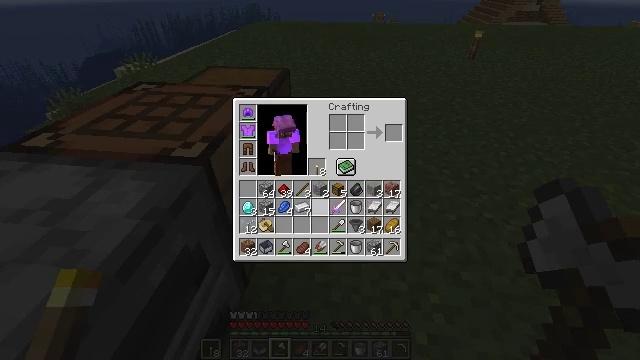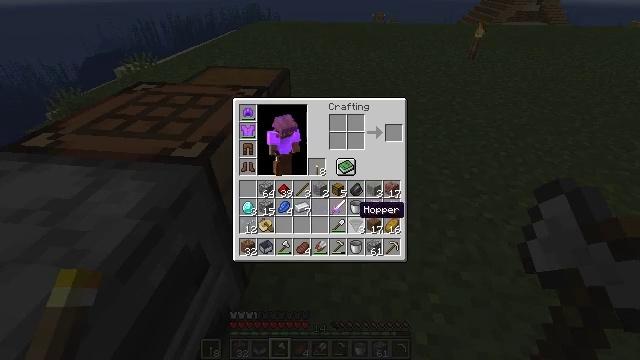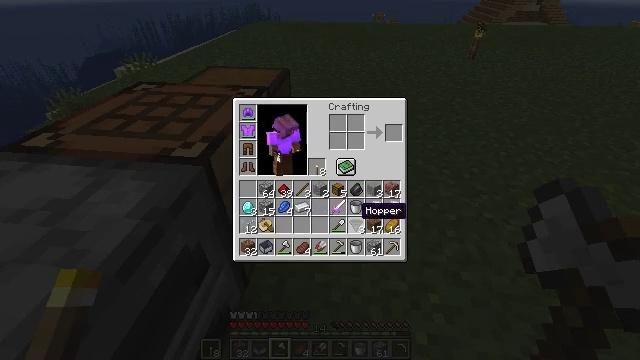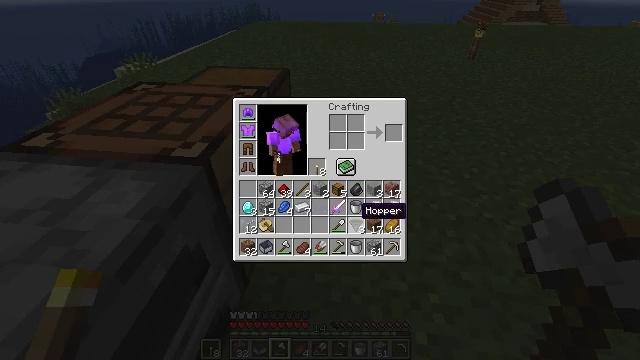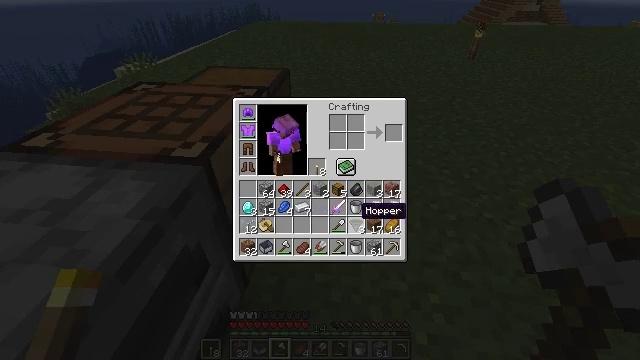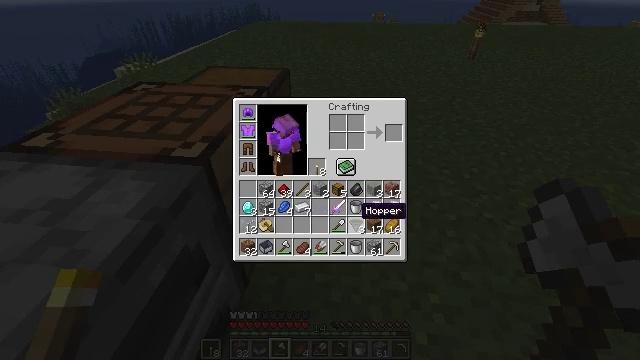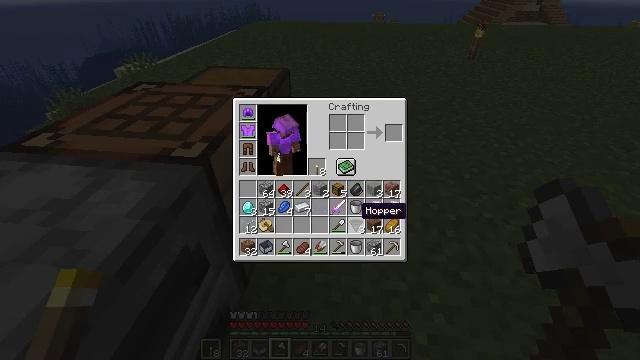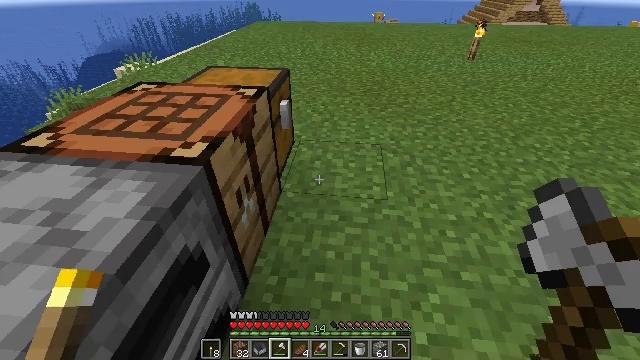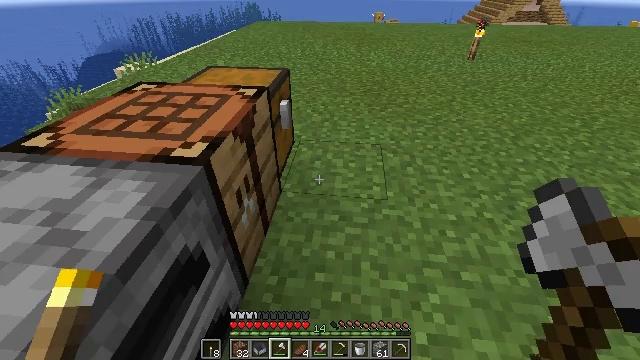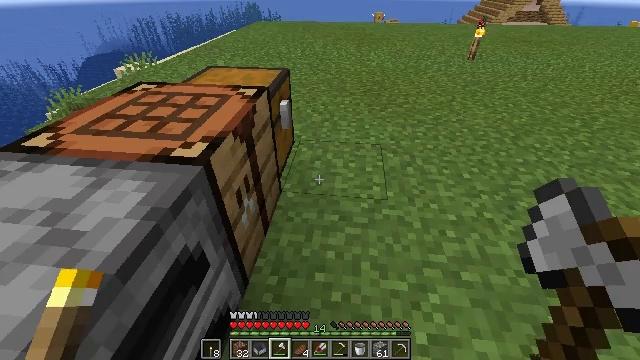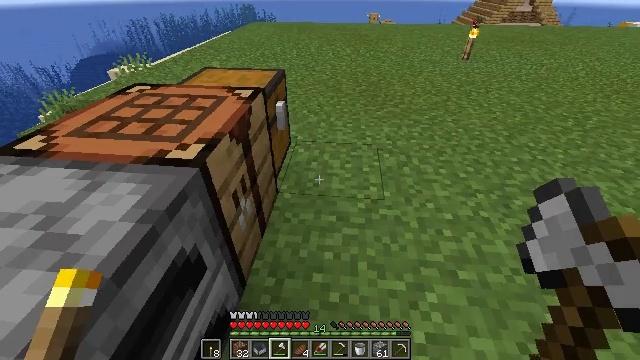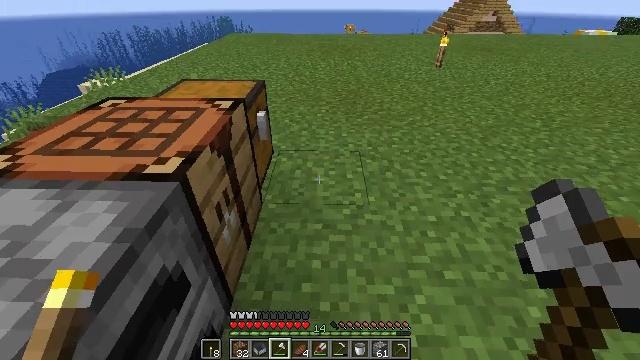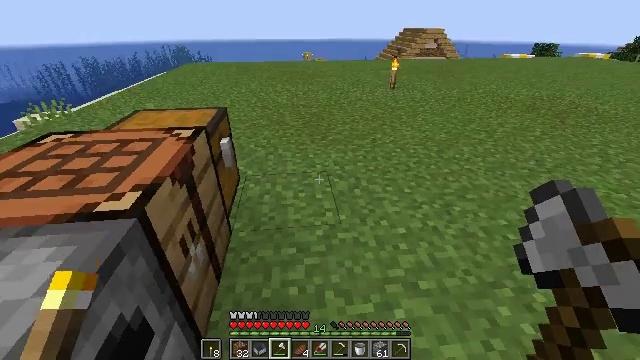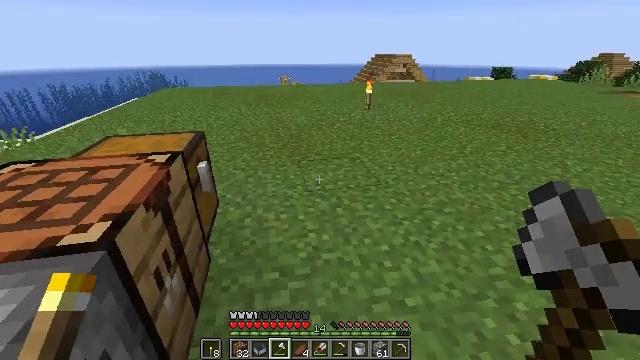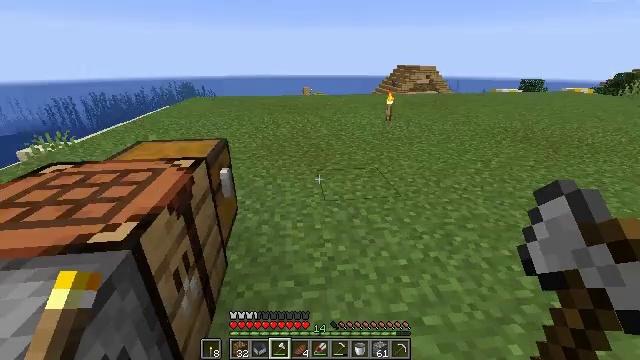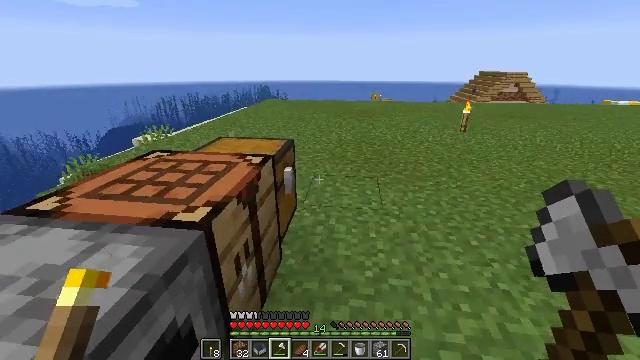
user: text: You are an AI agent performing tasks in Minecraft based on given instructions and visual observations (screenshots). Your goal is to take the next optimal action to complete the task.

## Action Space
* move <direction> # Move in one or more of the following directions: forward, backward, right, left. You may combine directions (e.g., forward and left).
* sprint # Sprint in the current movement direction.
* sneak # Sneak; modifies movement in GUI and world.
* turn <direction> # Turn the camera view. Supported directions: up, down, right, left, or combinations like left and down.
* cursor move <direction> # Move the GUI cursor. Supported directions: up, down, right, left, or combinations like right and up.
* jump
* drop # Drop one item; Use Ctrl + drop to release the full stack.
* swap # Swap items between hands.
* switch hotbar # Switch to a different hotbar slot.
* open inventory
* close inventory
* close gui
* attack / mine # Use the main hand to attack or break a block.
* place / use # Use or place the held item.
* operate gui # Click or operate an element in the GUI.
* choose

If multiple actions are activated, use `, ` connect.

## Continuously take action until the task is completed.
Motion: motion action
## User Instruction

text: Craft a set of rails using iron ingots and a stick.
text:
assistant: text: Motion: cursor move right
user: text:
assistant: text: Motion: no_op
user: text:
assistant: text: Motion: no_op
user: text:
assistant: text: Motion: no_op
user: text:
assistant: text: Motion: no_op
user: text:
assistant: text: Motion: no_op
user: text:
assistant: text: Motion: no_op
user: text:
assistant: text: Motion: no_op
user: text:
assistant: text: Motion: no_op
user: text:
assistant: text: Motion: no_op
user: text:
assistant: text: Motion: turn right and up
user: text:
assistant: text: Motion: turn right and up
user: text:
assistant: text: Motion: turn right and up
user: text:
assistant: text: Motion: turn left and up
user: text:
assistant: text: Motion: turn left and up
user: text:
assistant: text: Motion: turn left
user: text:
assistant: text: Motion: turn left
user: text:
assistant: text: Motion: turn left
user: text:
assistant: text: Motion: turn left and down
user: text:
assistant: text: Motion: turn left and down
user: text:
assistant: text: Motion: use / place
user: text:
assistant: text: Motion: use / place
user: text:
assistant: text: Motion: use / place
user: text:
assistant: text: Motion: use / place
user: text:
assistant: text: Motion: no_op
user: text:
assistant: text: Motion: no_op
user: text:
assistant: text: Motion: no_op
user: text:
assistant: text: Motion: no_op
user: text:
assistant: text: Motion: cursor move right
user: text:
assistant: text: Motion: no_op